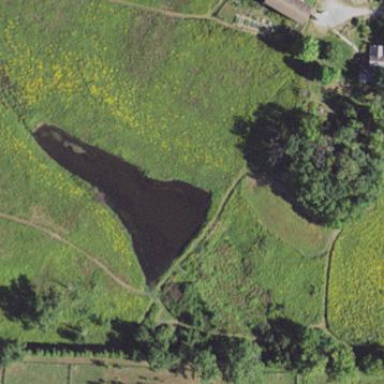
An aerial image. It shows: Serene pond surrounded by nature.